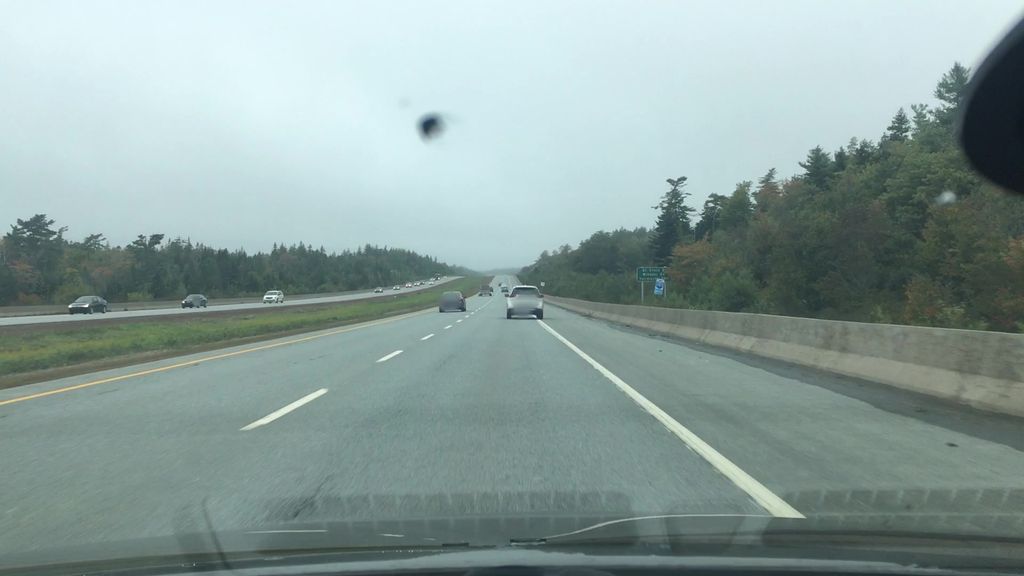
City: halifax